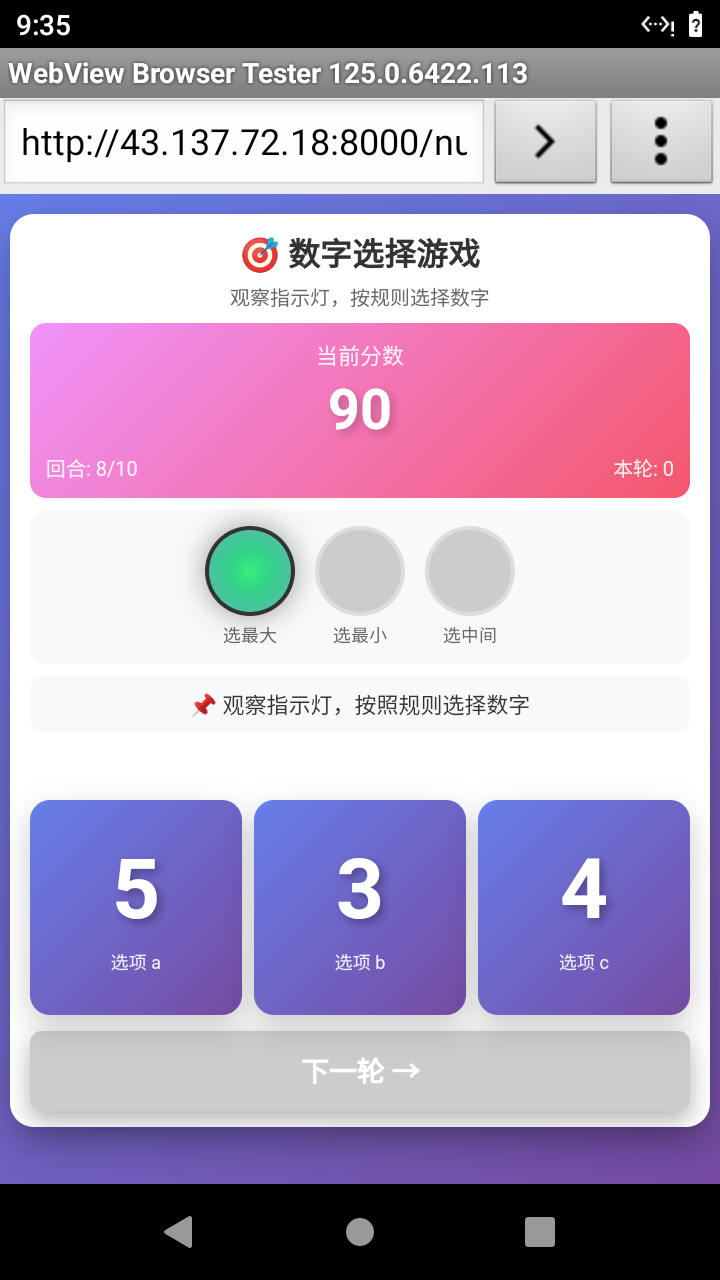

Select the correct number based on the traffic light color.
Answer: 0